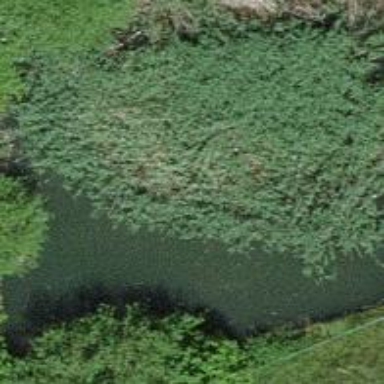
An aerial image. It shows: Peaceful pond surrounded by nature.